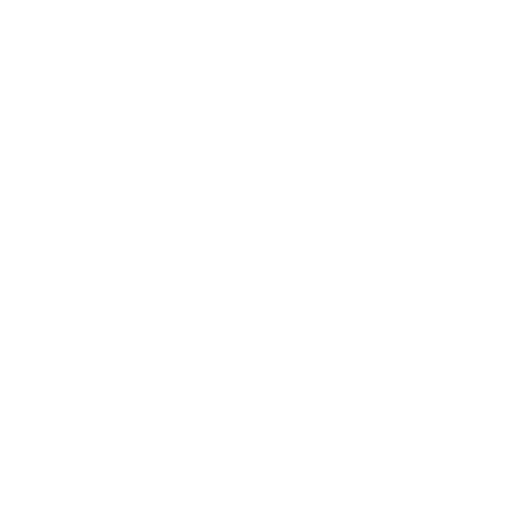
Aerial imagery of ridge(s) in Nevada named Ragged Ridge containing only shrub